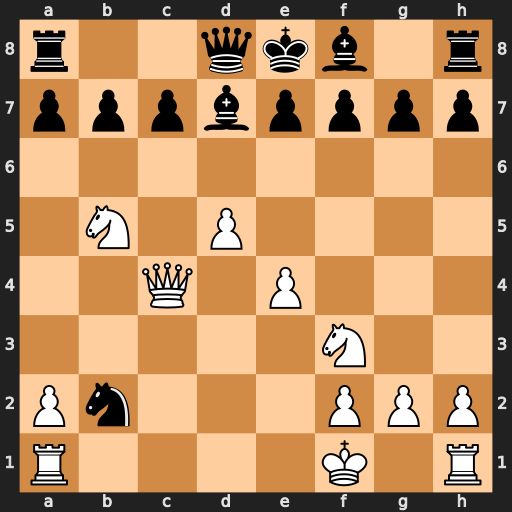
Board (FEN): r2qkb1r/pppbpppp/8/1N1P4/2Q1P3/5N2/Pn3PPP/R4K1R
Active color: w
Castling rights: kq
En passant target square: -
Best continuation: Nxc7+ Qxc7 Qxc7